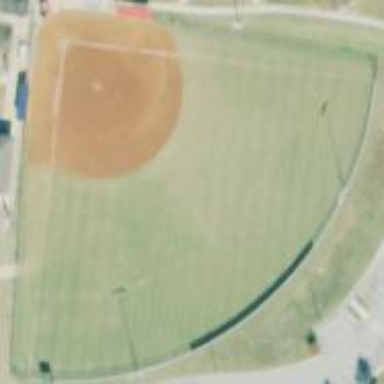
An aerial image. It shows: Baseball pitch for leisure land activities.